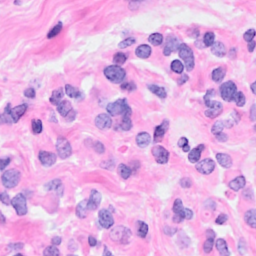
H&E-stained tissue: Breast